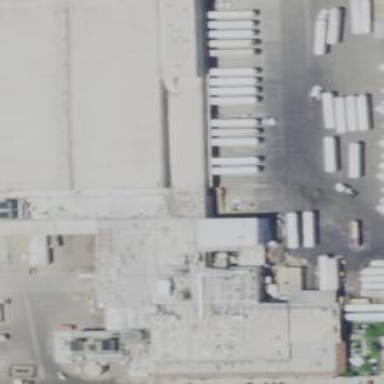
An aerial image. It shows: Industrial building.